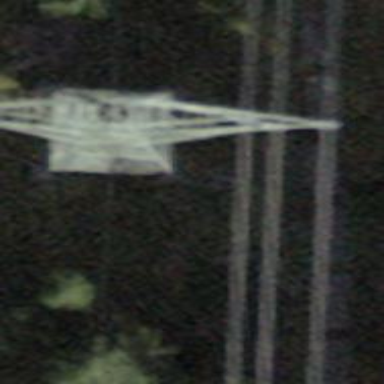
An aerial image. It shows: Power tower.